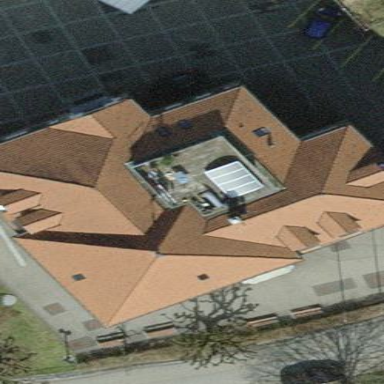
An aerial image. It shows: School building.